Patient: sex M, age 71
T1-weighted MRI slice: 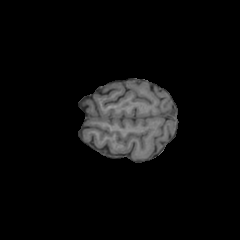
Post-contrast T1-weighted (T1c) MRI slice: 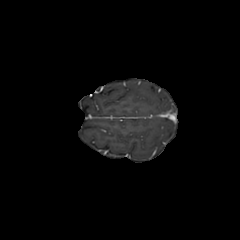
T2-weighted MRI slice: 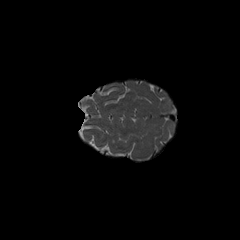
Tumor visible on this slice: no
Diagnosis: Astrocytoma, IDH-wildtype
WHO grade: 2